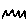
Label: zigzag